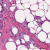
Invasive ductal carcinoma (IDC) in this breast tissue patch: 0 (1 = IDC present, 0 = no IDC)